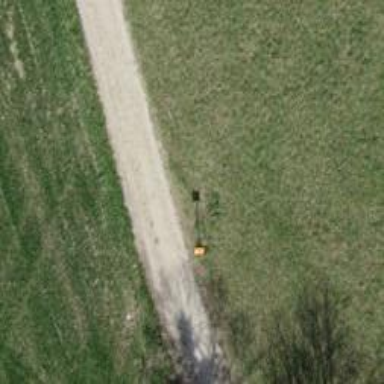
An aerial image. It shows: Aerial marker colored orange.